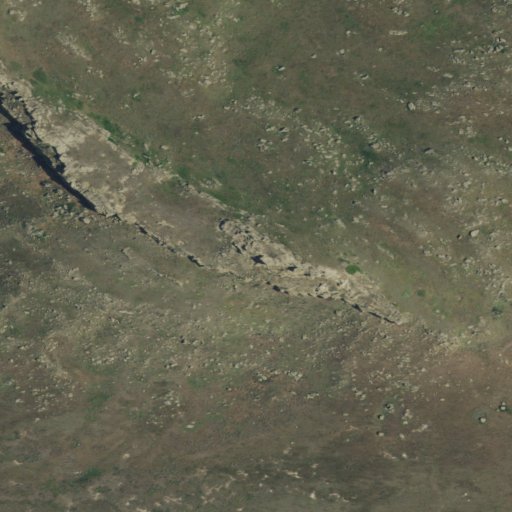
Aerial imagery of mountain in South Dakota named Eagles Nest Butte containing shrub and grassland